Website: crate-barrel
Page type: delivery-shipping
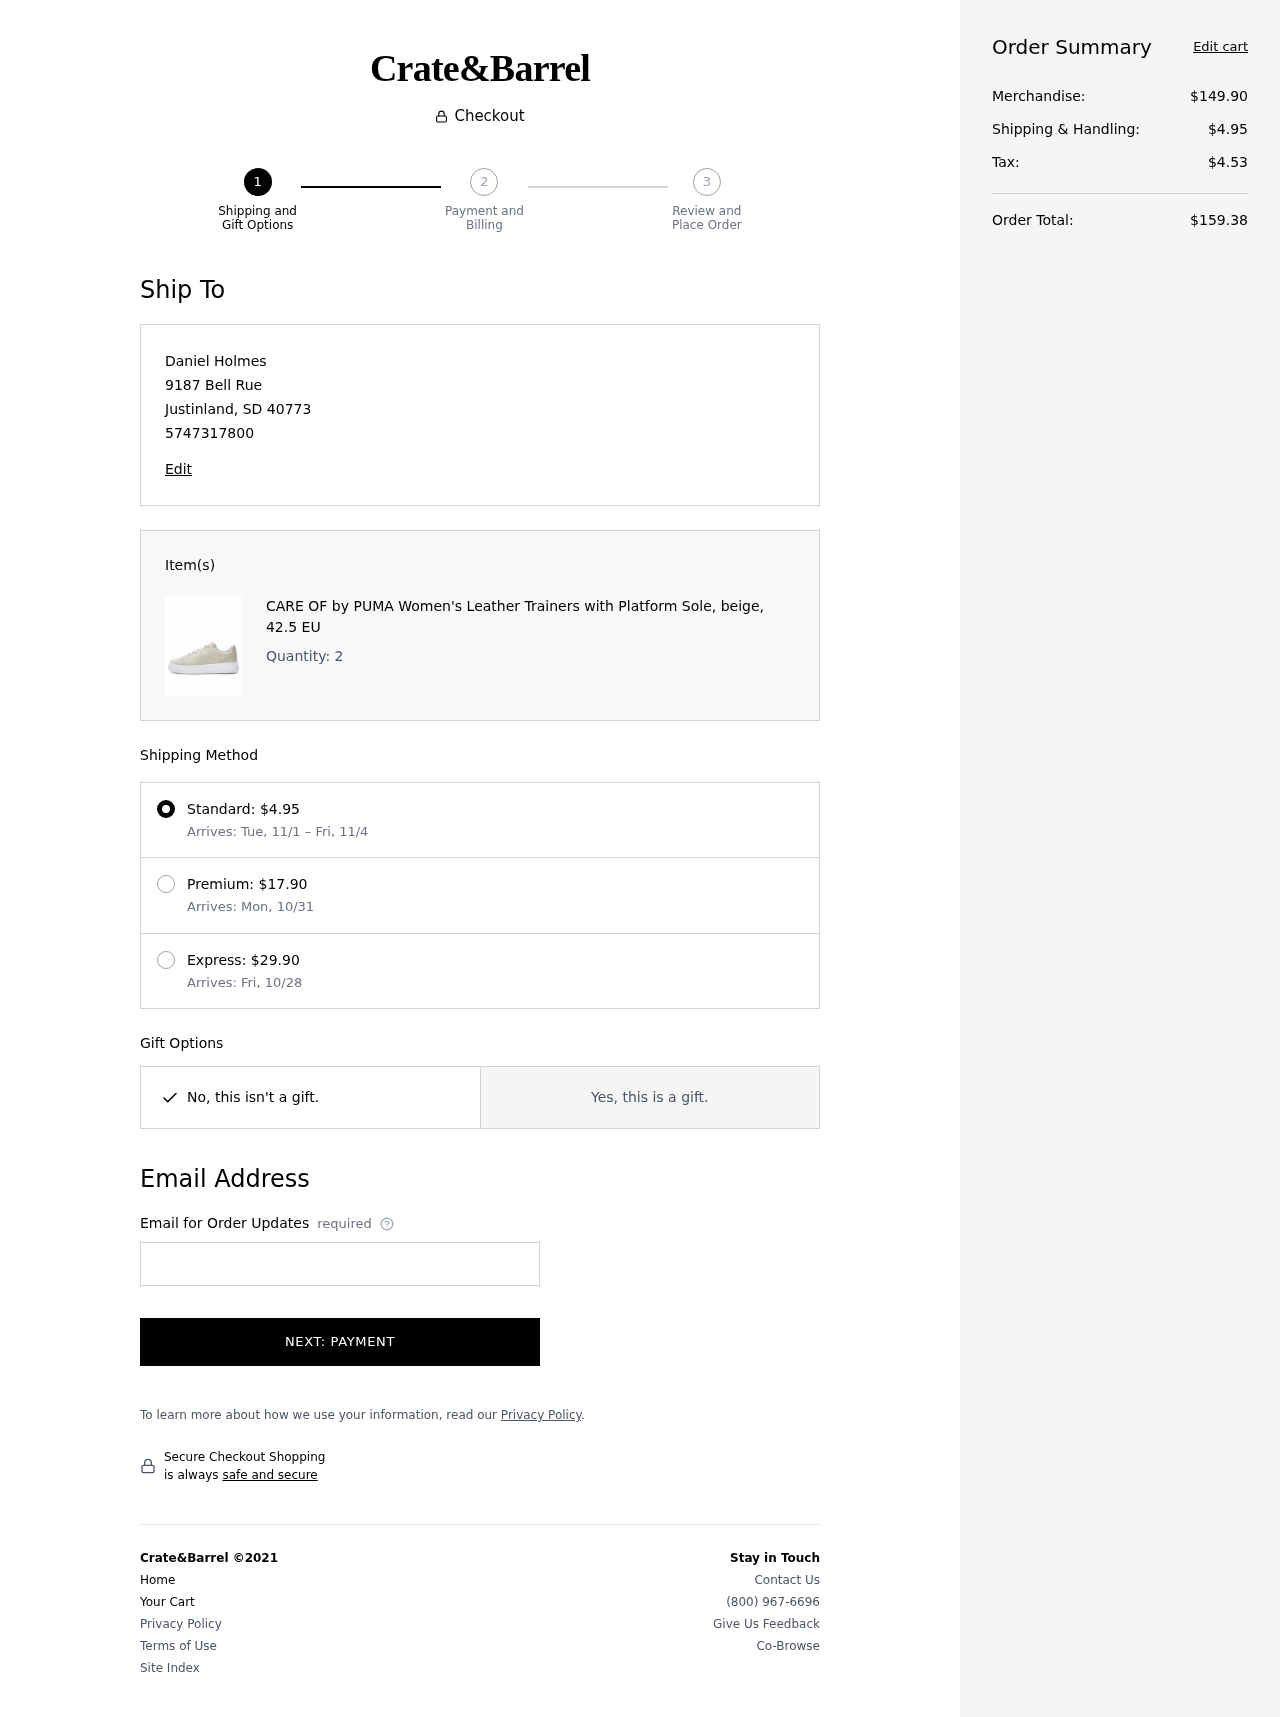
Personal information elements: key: PII_CITY
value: Justinland
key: PII_EMAIL
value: danielholmes@gmail.com
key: PII_FULLNAME
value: Daniel Holmes
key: PII_PHONE
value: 5747317800
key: PII_POSTCODE
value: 40773
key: PII_STATE_ABBR
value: SD
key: PII_STREET
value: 9187 Bell Rue
Product elements: key: PRODUCT1_NAME
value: CARE OF by PUMA Women's Leather Trainers with Platform Sole, beige, 42.5 EU
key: PRODUCT1_QUANTITY
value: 2
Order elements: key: ORDER_SHIPPING_COST
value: $4.95
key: ORDER_SHIPPING_DATE
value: Tue, 11/1
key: ORDER_DELIVERY_DATE
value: Fri, 11/4
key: ORDER_SHIPPING_COST2
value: $17.90
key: ORDER_DELIVERY_DATE2
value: Arrives: Mon, 10/31
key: ORDER_SHIPPING_COST3
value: $29.90
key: ORDER_DELIVERY_DATE3
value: Arrives: Fri, 10/28
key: ORDER_SUBTOTAL
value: $149.90
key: ORDER_TAX
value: $4.53
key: ORDER_TOTAL
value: $159.38